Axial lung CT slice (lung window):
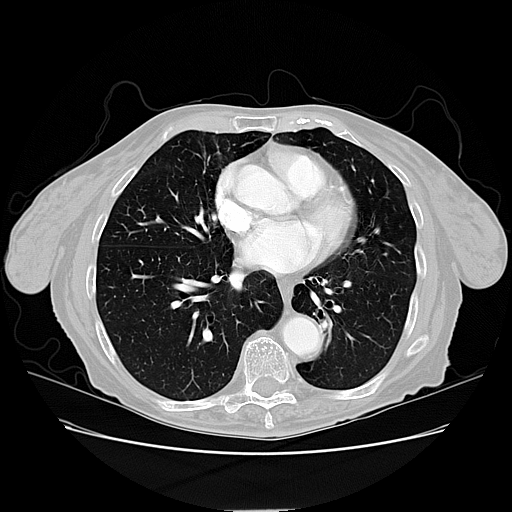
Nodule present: no